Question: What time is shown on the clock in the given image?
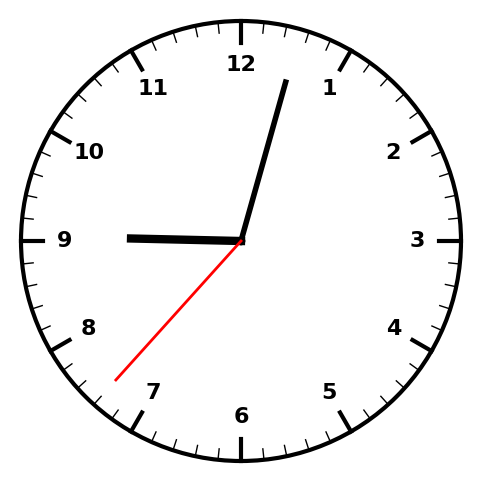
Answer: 09:02:37